Question: I use Visual VC Addons to build my product pages but font icons of this plugins do not show up.
Sample url: <URL>
I use IMPREZA wordpress theme

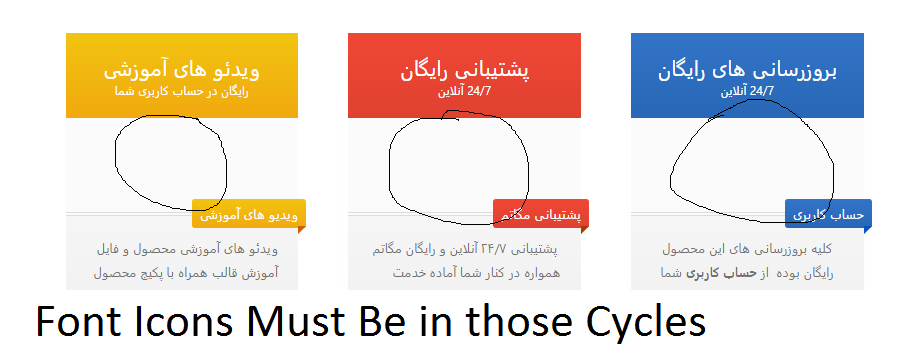
Answer: Please check this file is at proper location.Put Defaults.css in specified path.
'''
/wp-content/uploads/smile_fonts/Defaults/Defaults.css
'''
Add missing font file :
'''
/wp-content/themes/MegaThemeIR/css/font/IRANSansWeb.woff
'''
For IRANSansWeb.woff,
<URL>